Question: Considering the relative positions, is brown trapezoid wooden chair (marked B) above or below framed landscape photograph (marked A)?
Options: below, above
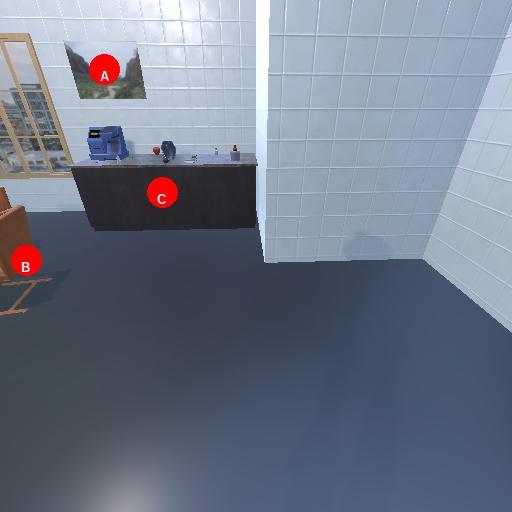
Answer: below